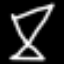
Label: hourglass